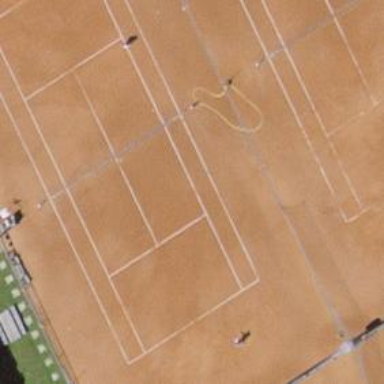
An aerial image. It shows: Tennis court on the leisure land pitch.